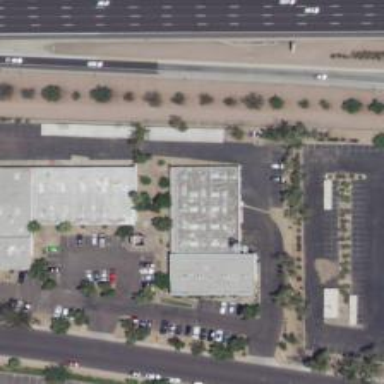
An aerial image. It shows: Distribution office.